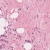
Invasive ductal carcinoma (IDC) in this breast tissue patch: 1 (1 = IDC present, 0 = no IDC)